Question: Hy everyone ✌️,
I try now to build a 3D Widgets in Flutter, something like this both Widgets in the image:

have anybody a idea how can be this created? Or isn't impossible?
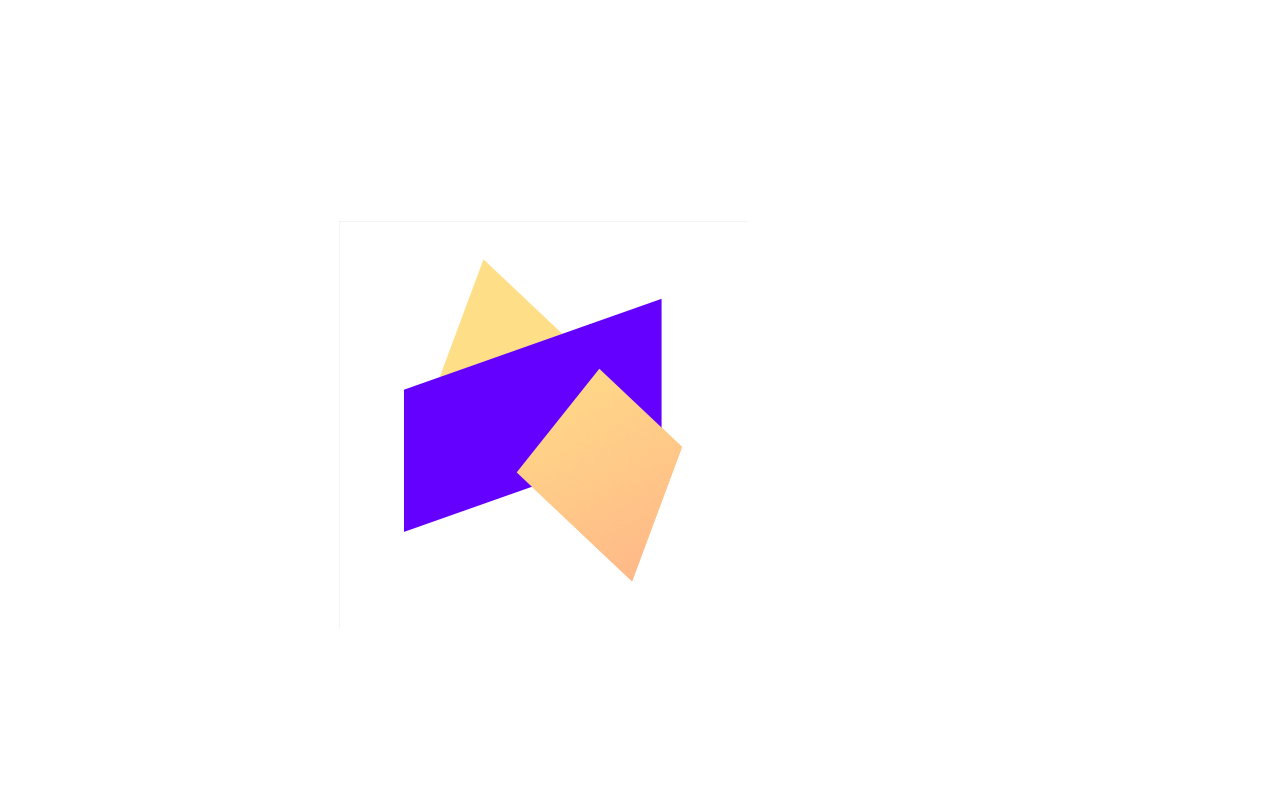
Answer: You can use 'Matrix4' transforms to achieve 3D rotations, however, Flutter uses for rendering, which only supports 2D shapes. Hence, you would need to draw to achieve your example because Skia cannot figure out where the first shape would need to overlap the second and vise versa.
You would somehow need to figure out what paths make exactly the cuts you can see in your image. The gradients would not be a problem because you can create shaders (<URL>, which takes a 'matrix4' as a 'Float64List'.
However, the Flutter rendering engine is not really made for 3D operations like this, so you need a bit of setup to make it work.
See <URL> for another implementation of rendering 3D objects in Flutter.